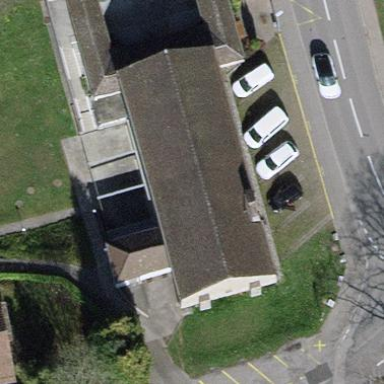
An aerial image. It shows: Building that serves as place of worship.